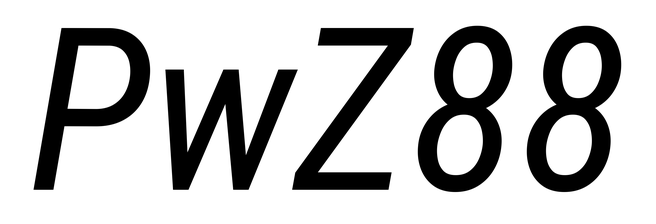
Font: Roboto-Italic_Condensed_Italic